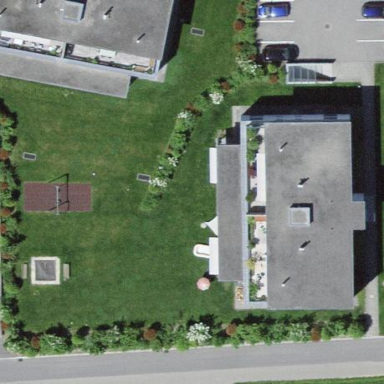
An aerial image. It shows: Building with apartments and flat roof.